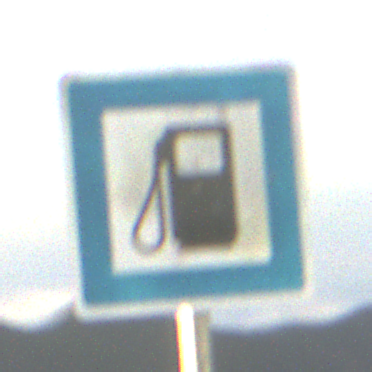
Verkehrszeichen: Tankstelle
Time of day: SunriseSunset
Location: Outdoor (Nature)
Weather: PartlyCloudy
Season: Summer
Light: Natural